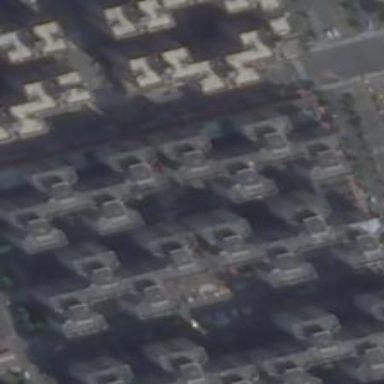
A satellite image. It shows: View of apartment building.